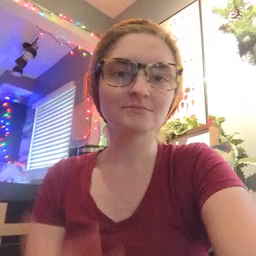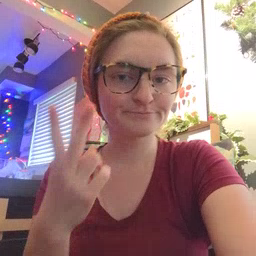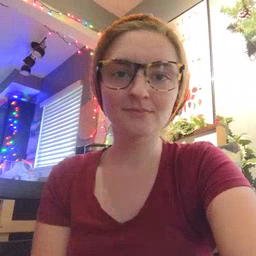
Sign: see